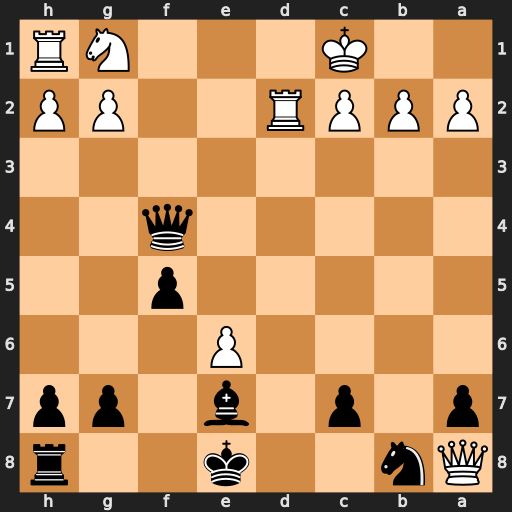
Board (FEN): Qn2k2r/p1p1b1pp/4P3/5p2/5q2/8/PPPR2PP/2K3NR
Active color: b
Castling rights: k
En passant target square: -
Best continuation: Qf1+ Rd1 Bg5+ Kb1 Qxd1#